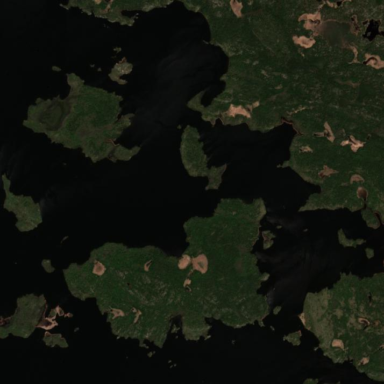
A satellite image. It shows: Island.